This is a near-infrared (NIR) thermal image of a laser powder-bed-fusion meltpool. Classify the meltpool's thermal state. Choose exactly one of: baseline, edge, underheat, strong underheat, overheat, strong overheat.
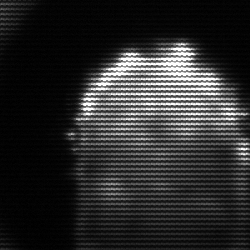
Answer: baseline